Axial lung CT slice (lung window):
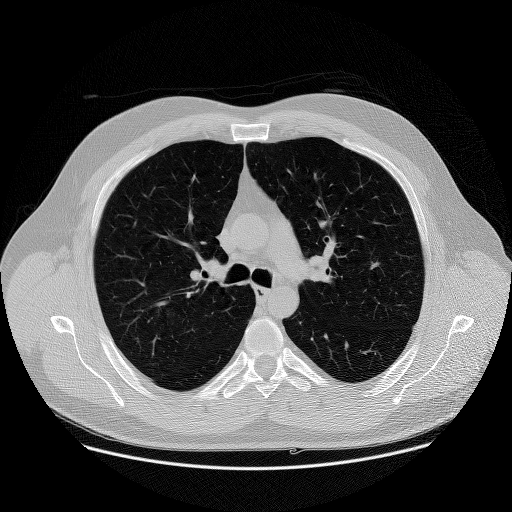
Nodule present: no